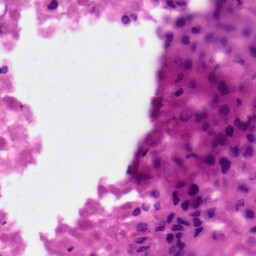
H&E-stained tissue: Skin